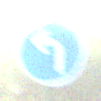
Verkehrszeichen: VorgeschriebeneFahrtrichtungLinks
Umgebung: Outdoor, Suburban
Tageszeit: SunriseSunset
Wetter: PartlyCloudy
Licht: Natural
Jahreszeit: NotSpecified
Kontrast: HighContrast